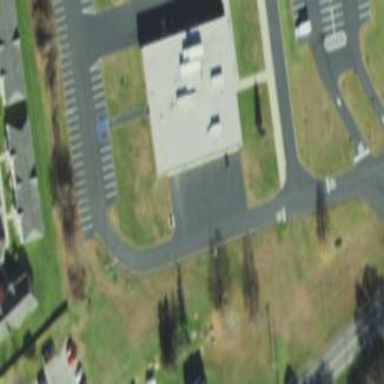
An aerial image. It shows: School building.